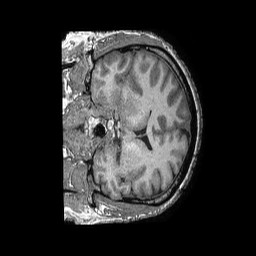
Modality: T1w
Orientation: coronal
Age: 58
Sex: male
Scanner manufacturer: philips
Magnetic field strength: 1.5 T
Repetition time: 0.007572 s
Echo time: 0.00344 s